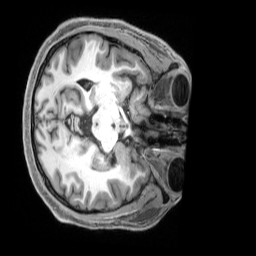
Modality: T1w
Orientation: axial
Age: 33
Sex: male
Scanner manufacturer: siemens
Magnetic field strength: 3 T
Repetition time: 2.3 s
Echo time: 0.00229 s